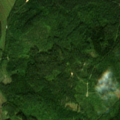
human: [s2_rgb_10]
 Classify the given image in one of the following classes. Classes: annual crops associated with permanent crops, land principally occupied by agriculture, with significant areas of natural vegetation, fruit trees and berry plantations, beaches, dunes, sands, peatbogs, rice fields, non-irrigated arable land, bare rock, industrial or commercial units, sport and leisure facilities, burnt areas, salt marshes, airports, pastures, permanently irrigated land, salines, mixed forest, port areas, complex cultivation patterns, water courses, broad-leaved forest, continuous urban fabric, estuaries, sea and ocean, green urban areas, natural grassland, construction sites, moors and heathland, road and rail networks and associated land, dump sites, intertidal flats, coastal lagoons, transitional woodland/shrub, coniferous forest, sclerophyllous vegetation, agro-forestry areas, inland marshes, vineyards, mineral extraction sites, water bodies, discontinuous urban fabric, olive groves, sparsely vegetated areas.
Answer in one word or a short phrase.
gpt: land principally occupied by agriculture, with significant areas of natural vegetation, coniferous forest, mixed forest